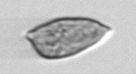
Label: Prorocentrum_dentatum